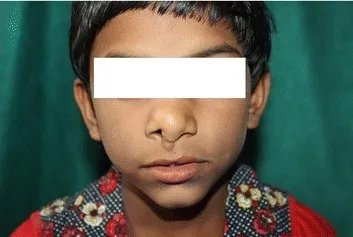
Postoperative photograph.
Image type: medical_photograph (other_medical_photograph)